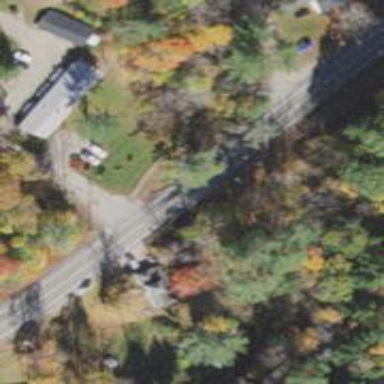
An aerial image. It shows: Secondary road crossing bridge with asphalt surface.